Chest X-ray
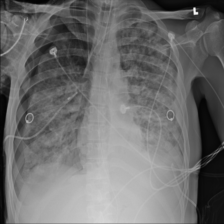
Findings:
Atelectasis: negative
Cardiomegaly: negative
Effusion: positive
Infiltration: positive
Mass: negative
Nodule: negative
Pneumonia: negative
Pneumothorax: positive
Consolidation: negative
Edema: negative
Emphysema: negative
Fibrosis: negative
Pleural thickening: negative
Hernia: negative